Question: In the code below, 'Room.find().exec()' has a callback function that produces the variable 'room'. How can I access that object inside of the nested callback function inside of 'Player.find.exec()'?
'''
addplayer: function(req, res) {
Room.find(req.param('roomid')).exec(function(err, room) {
if (err) {
console.log(err);
return res.send(err, 404);
} else {
if (req.param('playerid') && req.param('playerid').length > 0) {
console.log("Room found:", room);
Player.find(req.param('playerid')).exec(function(err, player) {
if (err) {
console.log(err);
return res.send(err, 404);
} else {
if (typeof room.players === 'undefined' || !room.players.isArray) room.players = new Array();
room.players.push(player);
room.save();
console.log(player);
return res.send(room, 403);
}
});
} else {
console.log('No player id.');
return res.send('No player id.', 404);
}
}
});
}
'''

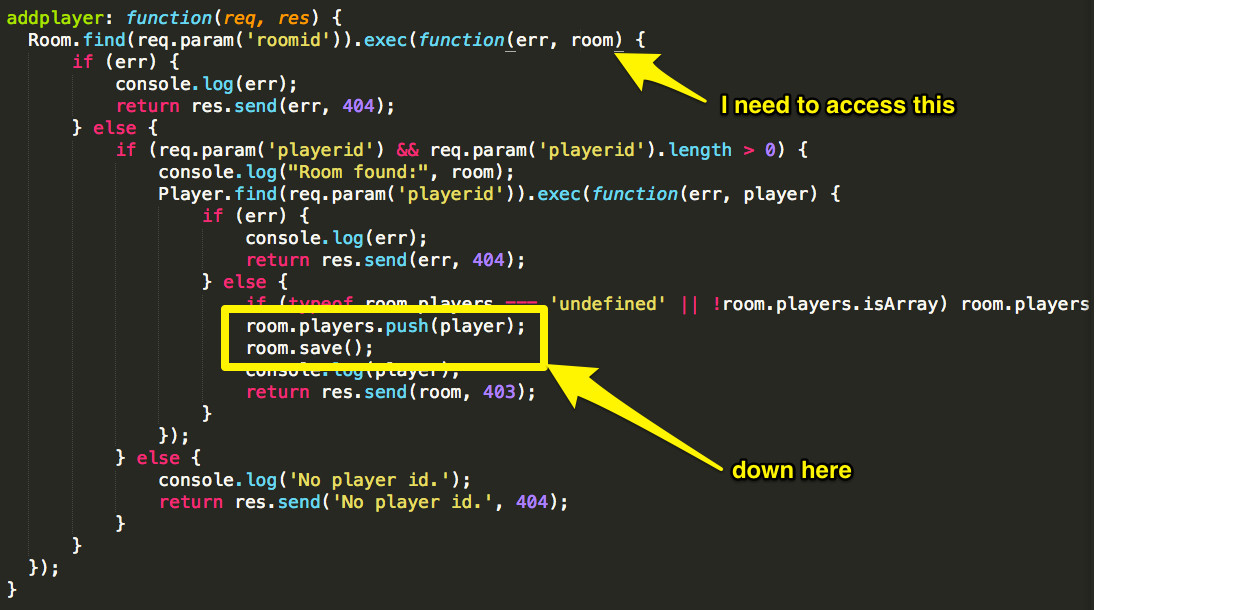
Answer: 'room' should still be accessible, even in a nested callback.
The reason why the variable will still be defined after the function has returned is because javascript allows the nested callback to hold references to surrounding variables.